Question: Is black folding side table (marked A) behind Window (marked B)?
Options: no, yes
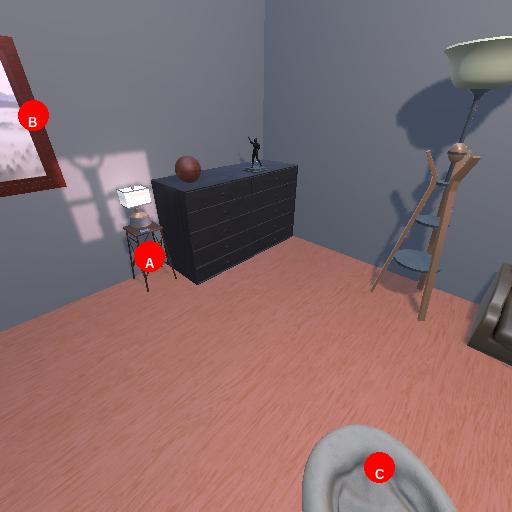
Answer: no